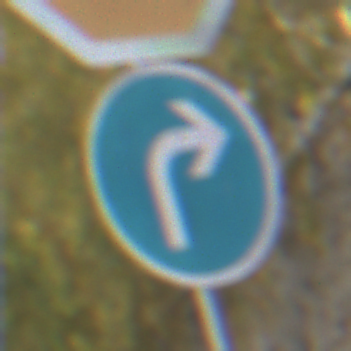
Verkehrszeichen: VorgeschriebeneFahrtrichtungRechts
Zusatzzeichen oben: Stop
Umgebung: Outdoor, Suburban
Tageszeit: MorningAfternoon
Wetter: PartlyCloudy
Licht: Natural
Jahreszeit: NotSpecified
Kontrast: MediumContrast